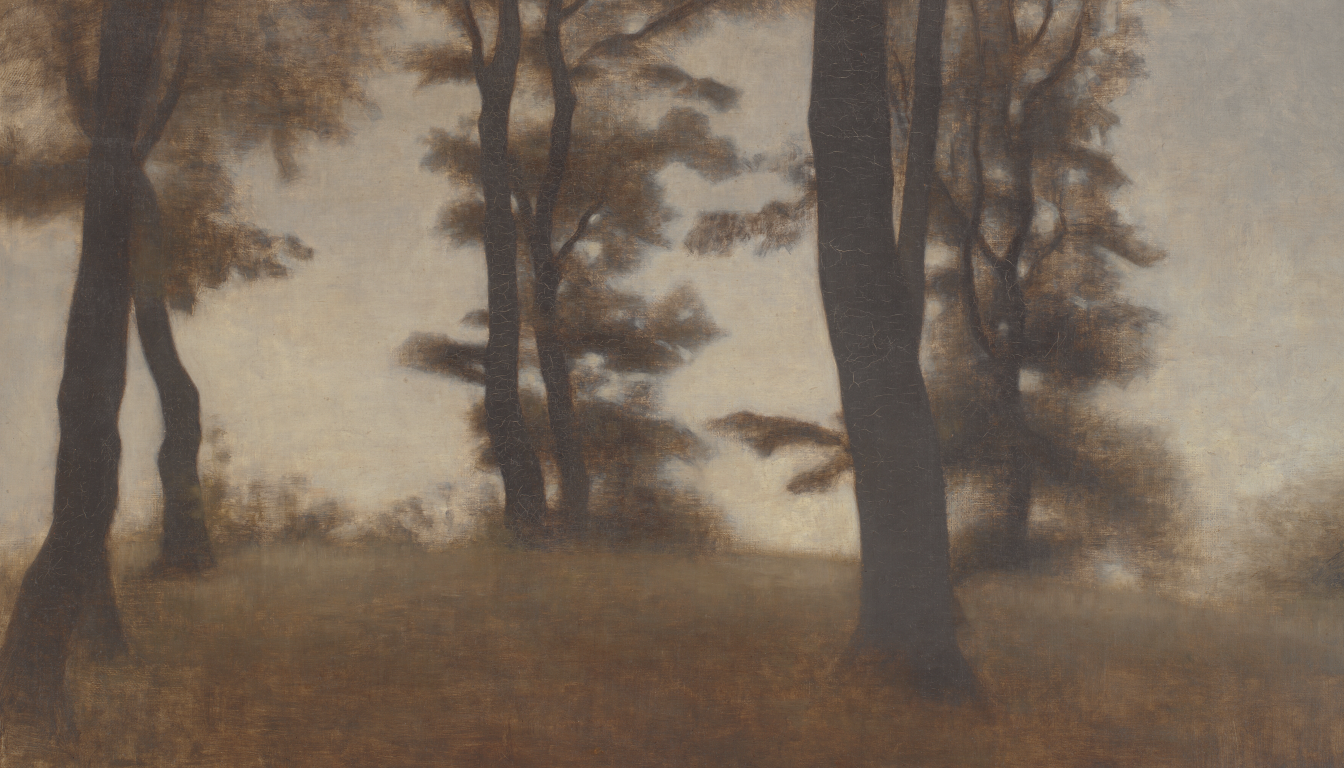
landscape painting, wide, overcast daylight, row of tall dark tree trunks with spreading autumn canopy pale diffused sky visible between trunks open grassy ground below muted atmospheric background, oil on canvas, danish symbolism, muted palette